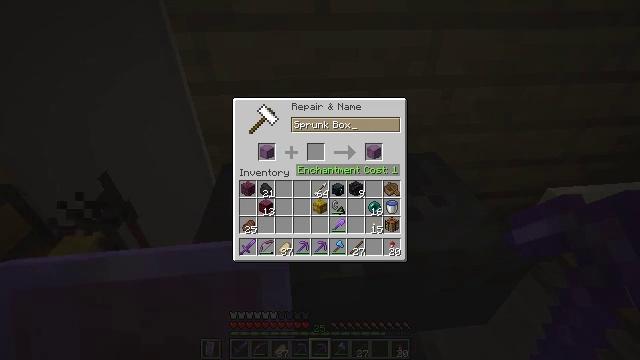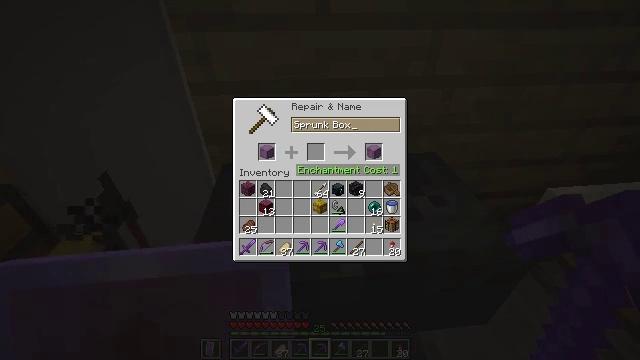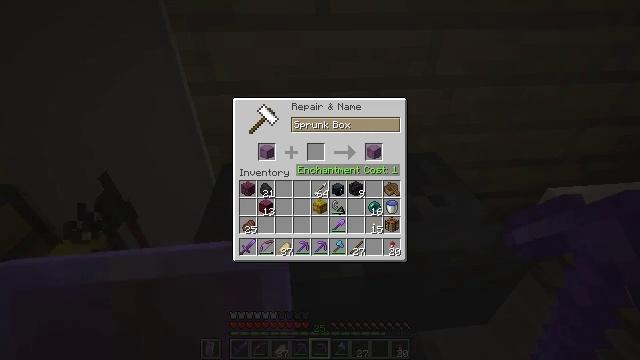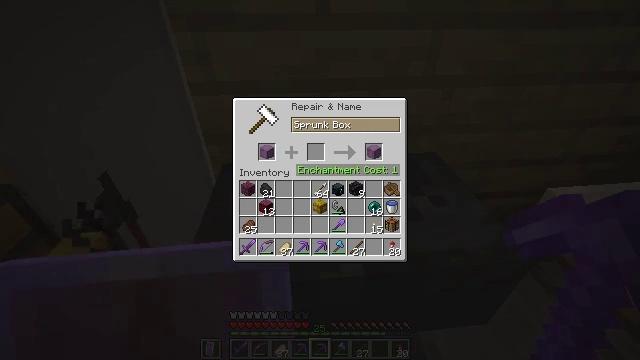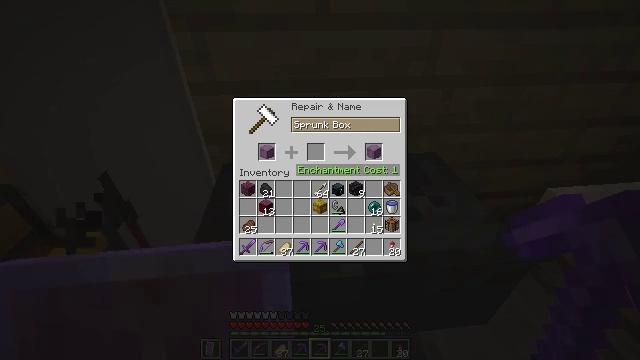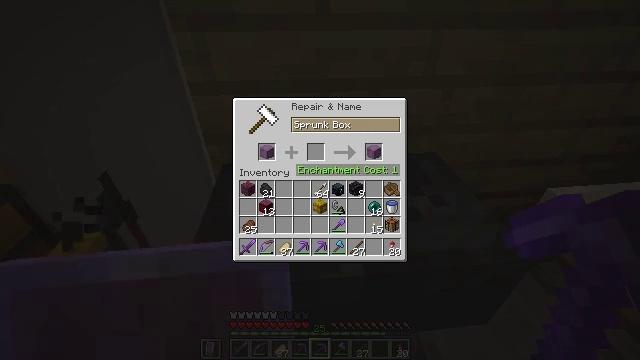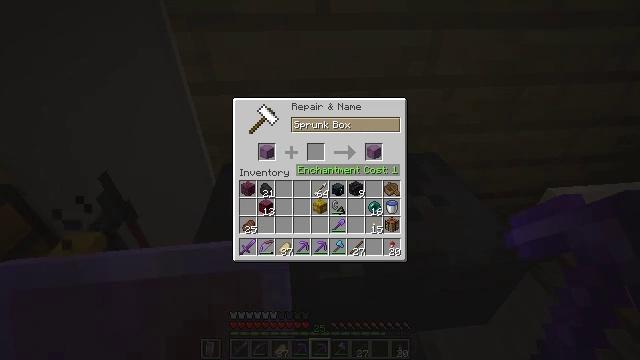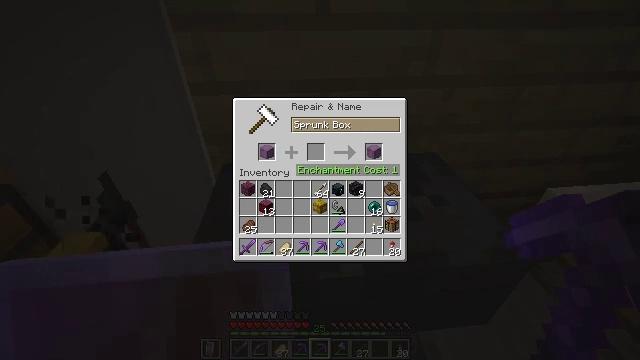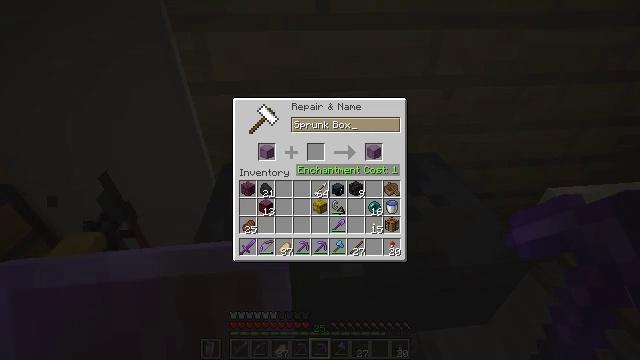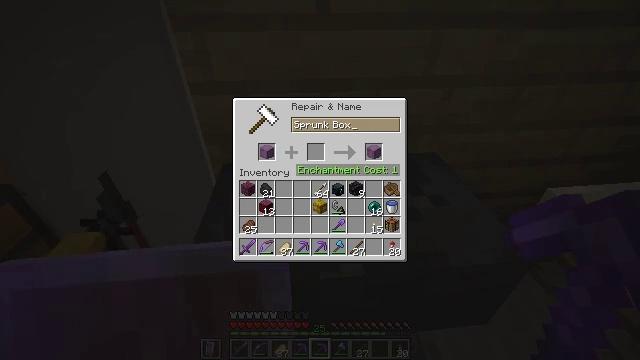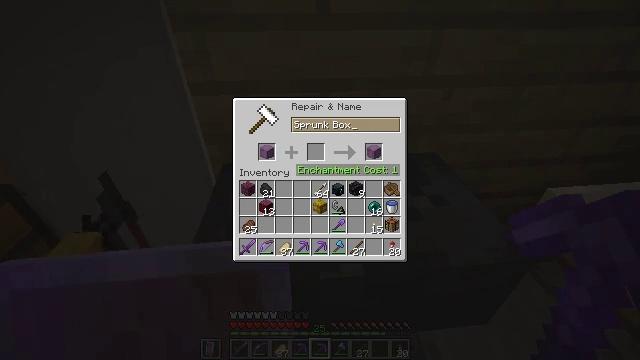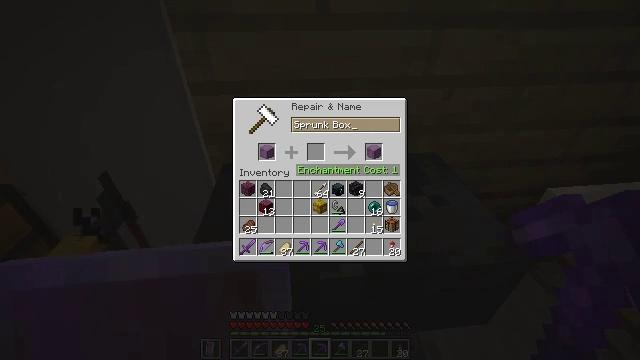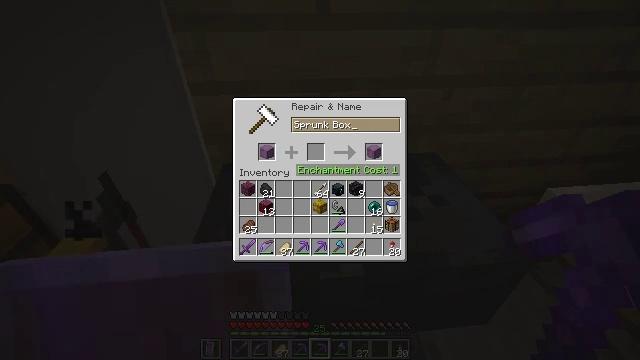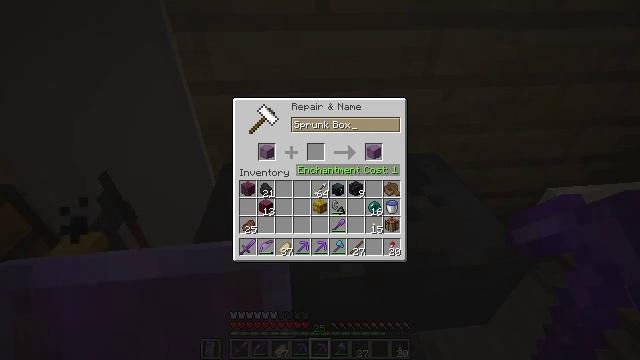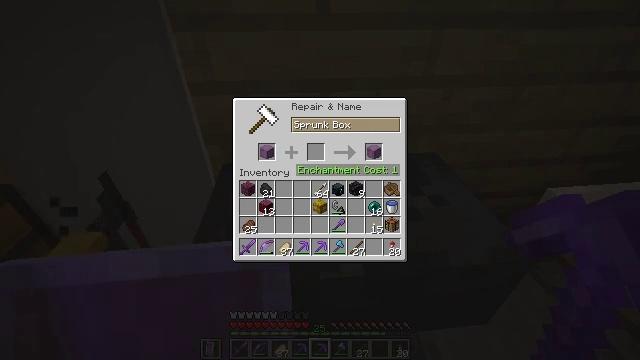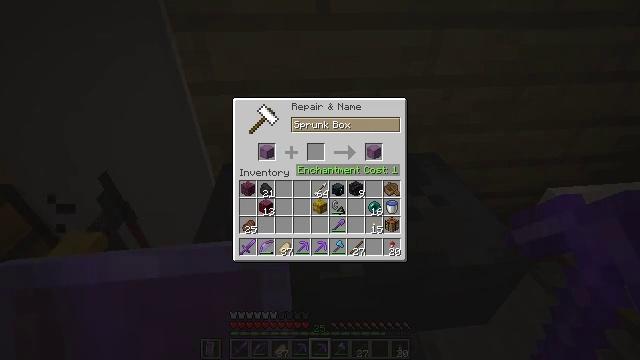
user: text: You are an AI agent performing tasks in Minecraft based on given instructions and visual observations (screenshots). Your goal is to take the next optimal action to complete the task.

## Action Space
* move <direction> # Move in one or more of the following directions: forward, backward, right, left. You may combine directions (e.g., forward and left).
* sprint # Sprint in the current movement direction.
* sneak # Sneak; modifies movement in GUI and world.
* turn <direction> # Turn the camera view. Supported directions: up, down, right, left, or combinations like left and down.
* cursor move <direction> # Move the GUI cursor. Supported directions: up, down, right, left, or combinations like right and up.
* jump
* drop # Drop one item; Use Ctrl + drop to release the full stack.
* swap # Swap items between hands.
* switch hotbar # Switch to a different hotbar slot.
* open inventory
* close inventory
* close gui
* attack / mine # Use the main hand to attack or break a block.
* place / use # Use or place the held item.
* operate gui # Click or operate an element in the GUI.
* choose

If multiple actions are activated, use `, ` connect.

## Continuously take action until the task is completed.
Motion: motion action
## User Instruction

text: Use resources to craft magenta dye.
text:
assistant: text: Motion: no_op
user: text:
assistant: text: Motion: no_op
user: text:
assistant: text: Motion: no_op
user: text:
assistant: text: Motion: no_op
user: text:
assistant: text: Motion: no_op
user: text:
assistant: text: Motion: no_op
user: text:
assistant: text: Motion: no_op
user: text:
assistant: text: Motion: no_op
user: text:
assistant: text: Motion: no_op
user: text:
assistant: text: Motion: no_op
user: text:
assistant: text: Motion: no_op
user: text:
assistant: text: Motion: no_op
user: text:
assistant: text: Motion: no_op
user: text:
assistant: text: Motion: no_op
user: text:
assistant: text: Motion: no_op
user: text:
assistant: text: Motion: no_op
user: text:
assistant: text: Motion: no_op
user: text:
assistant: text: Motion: no_op
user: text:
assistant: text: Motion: no_op
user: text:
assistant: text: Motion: no_op
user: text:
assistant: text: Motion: no_op
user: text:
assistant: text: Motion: no_op
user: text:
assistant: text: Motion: no_op
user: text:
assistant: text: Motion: no_op
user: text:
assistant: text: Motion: no_op
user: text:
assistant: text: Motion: no_op
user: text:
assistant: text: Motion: no_op
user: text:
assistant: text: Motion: no_op
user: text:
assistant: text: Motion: no_op
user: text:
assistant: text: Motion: no_op